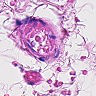
Metastatic tissue present: no